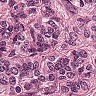
Metastatic tissue present: yes